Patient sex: M
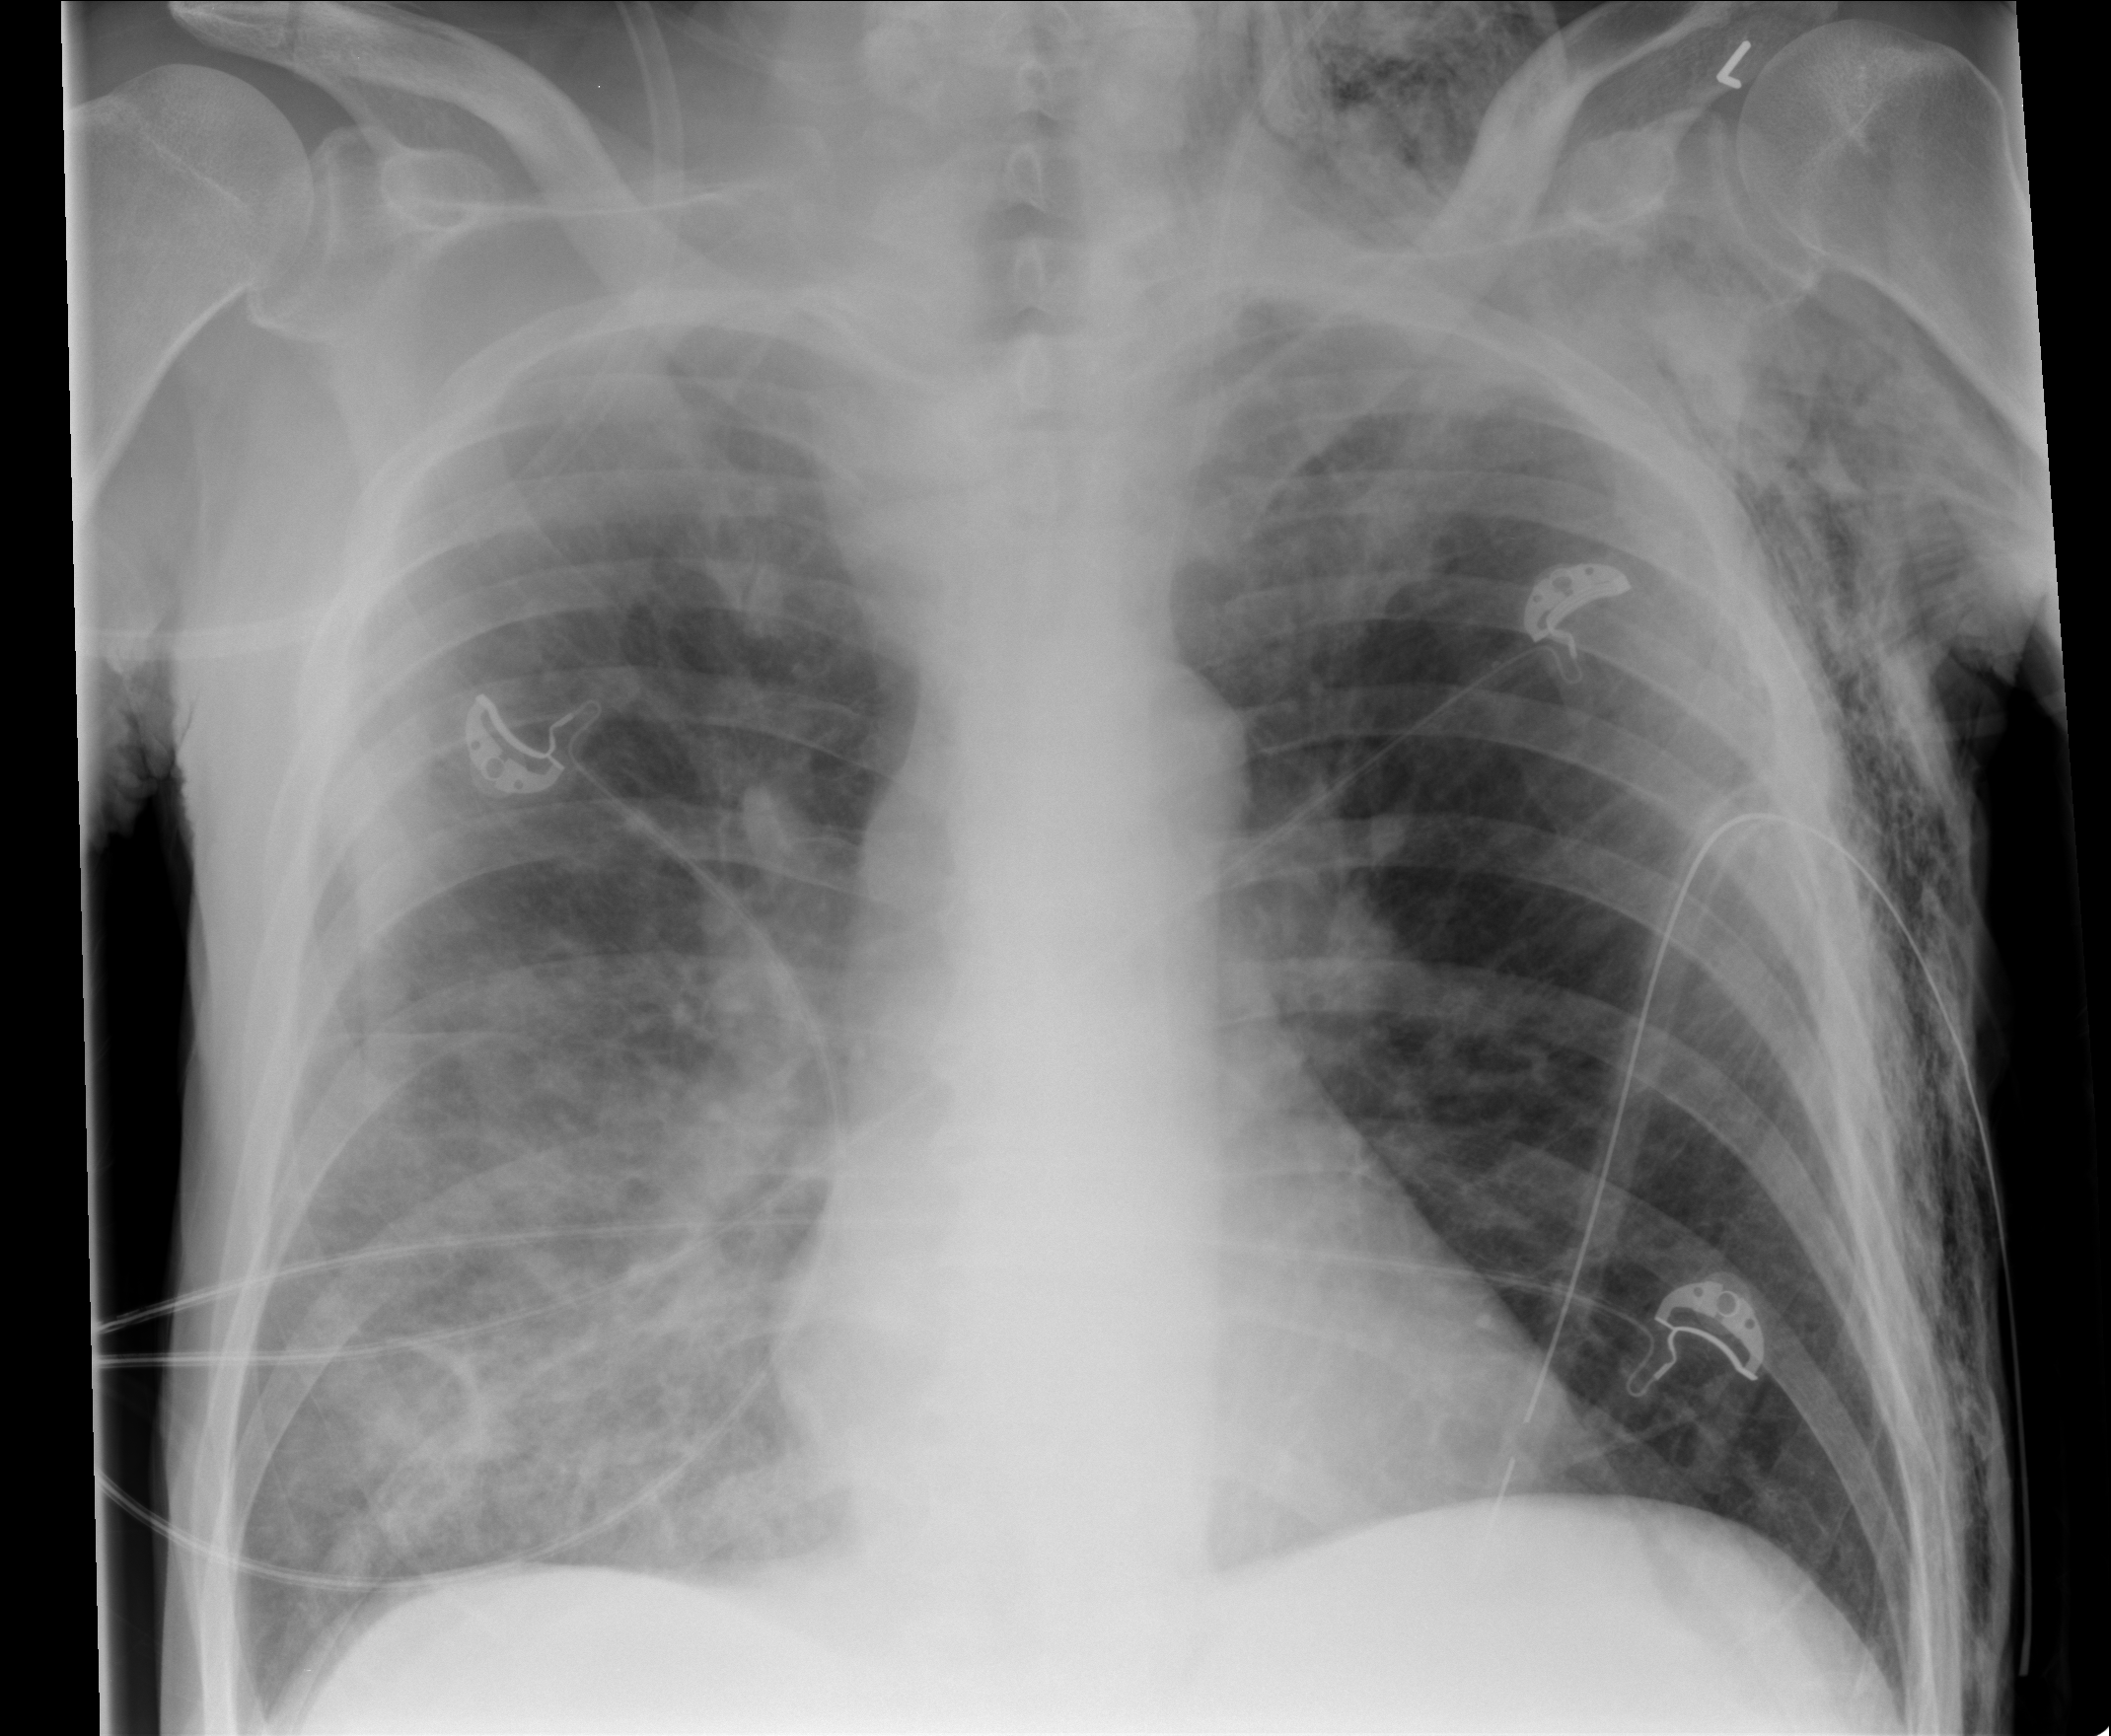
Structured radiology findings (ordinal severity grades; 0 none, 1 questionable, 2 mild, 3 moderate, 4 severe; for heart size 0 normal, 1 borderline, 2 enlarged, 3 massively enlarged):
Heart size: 0
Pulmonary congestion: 0
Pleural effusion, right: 0
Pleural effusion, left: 0
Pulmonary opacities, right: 3
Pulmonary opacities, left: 0
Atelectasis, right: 2
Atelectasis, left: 0